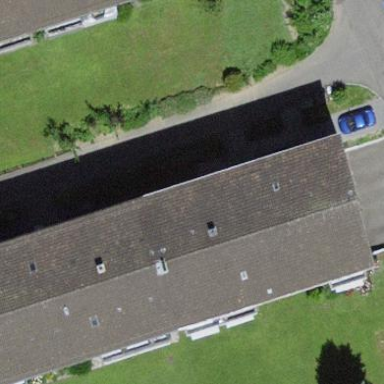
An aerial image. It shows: Gabled roof on building that houses apartments.